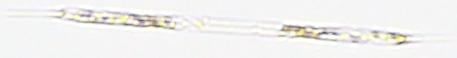
Label: Rhizosolenia